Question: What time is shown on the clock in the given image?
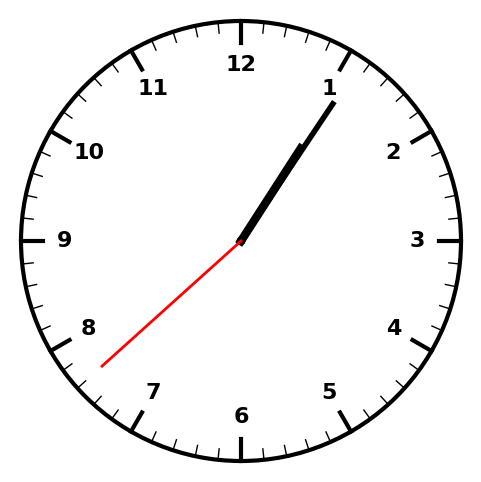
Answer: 01:05:38